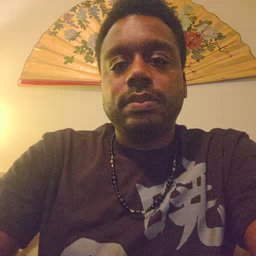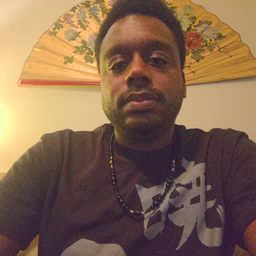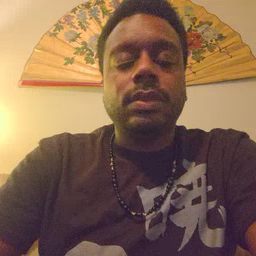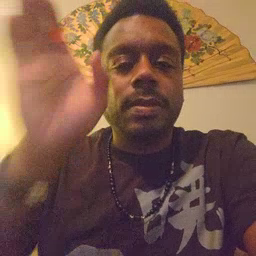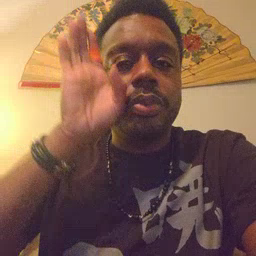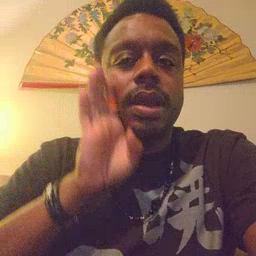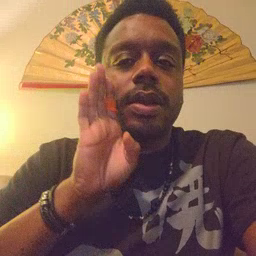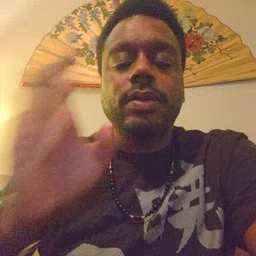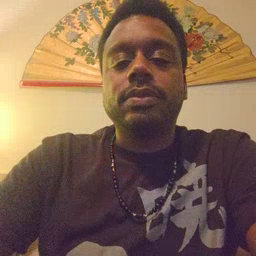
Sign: brown